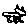
Label: cat